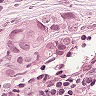
Metastatic tissue present: yes